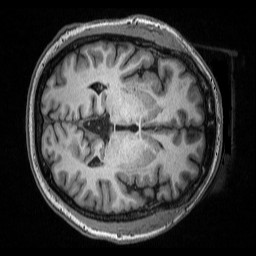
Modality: T1w
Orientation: axial
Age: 37
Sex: male
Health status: ill
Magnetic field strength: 3 T
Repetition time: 2.53 s
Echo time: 0.00331 s